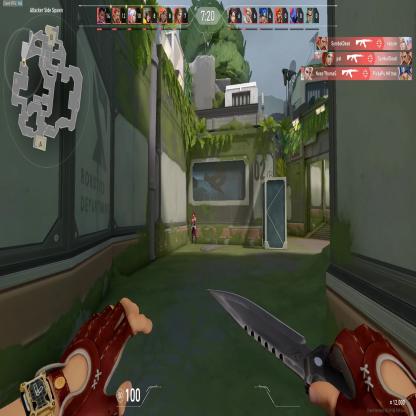
Label: enemy